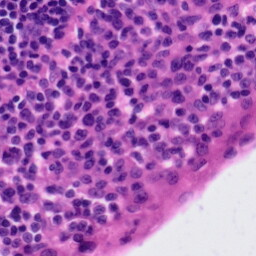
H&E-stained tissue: Tonsil